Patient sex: M
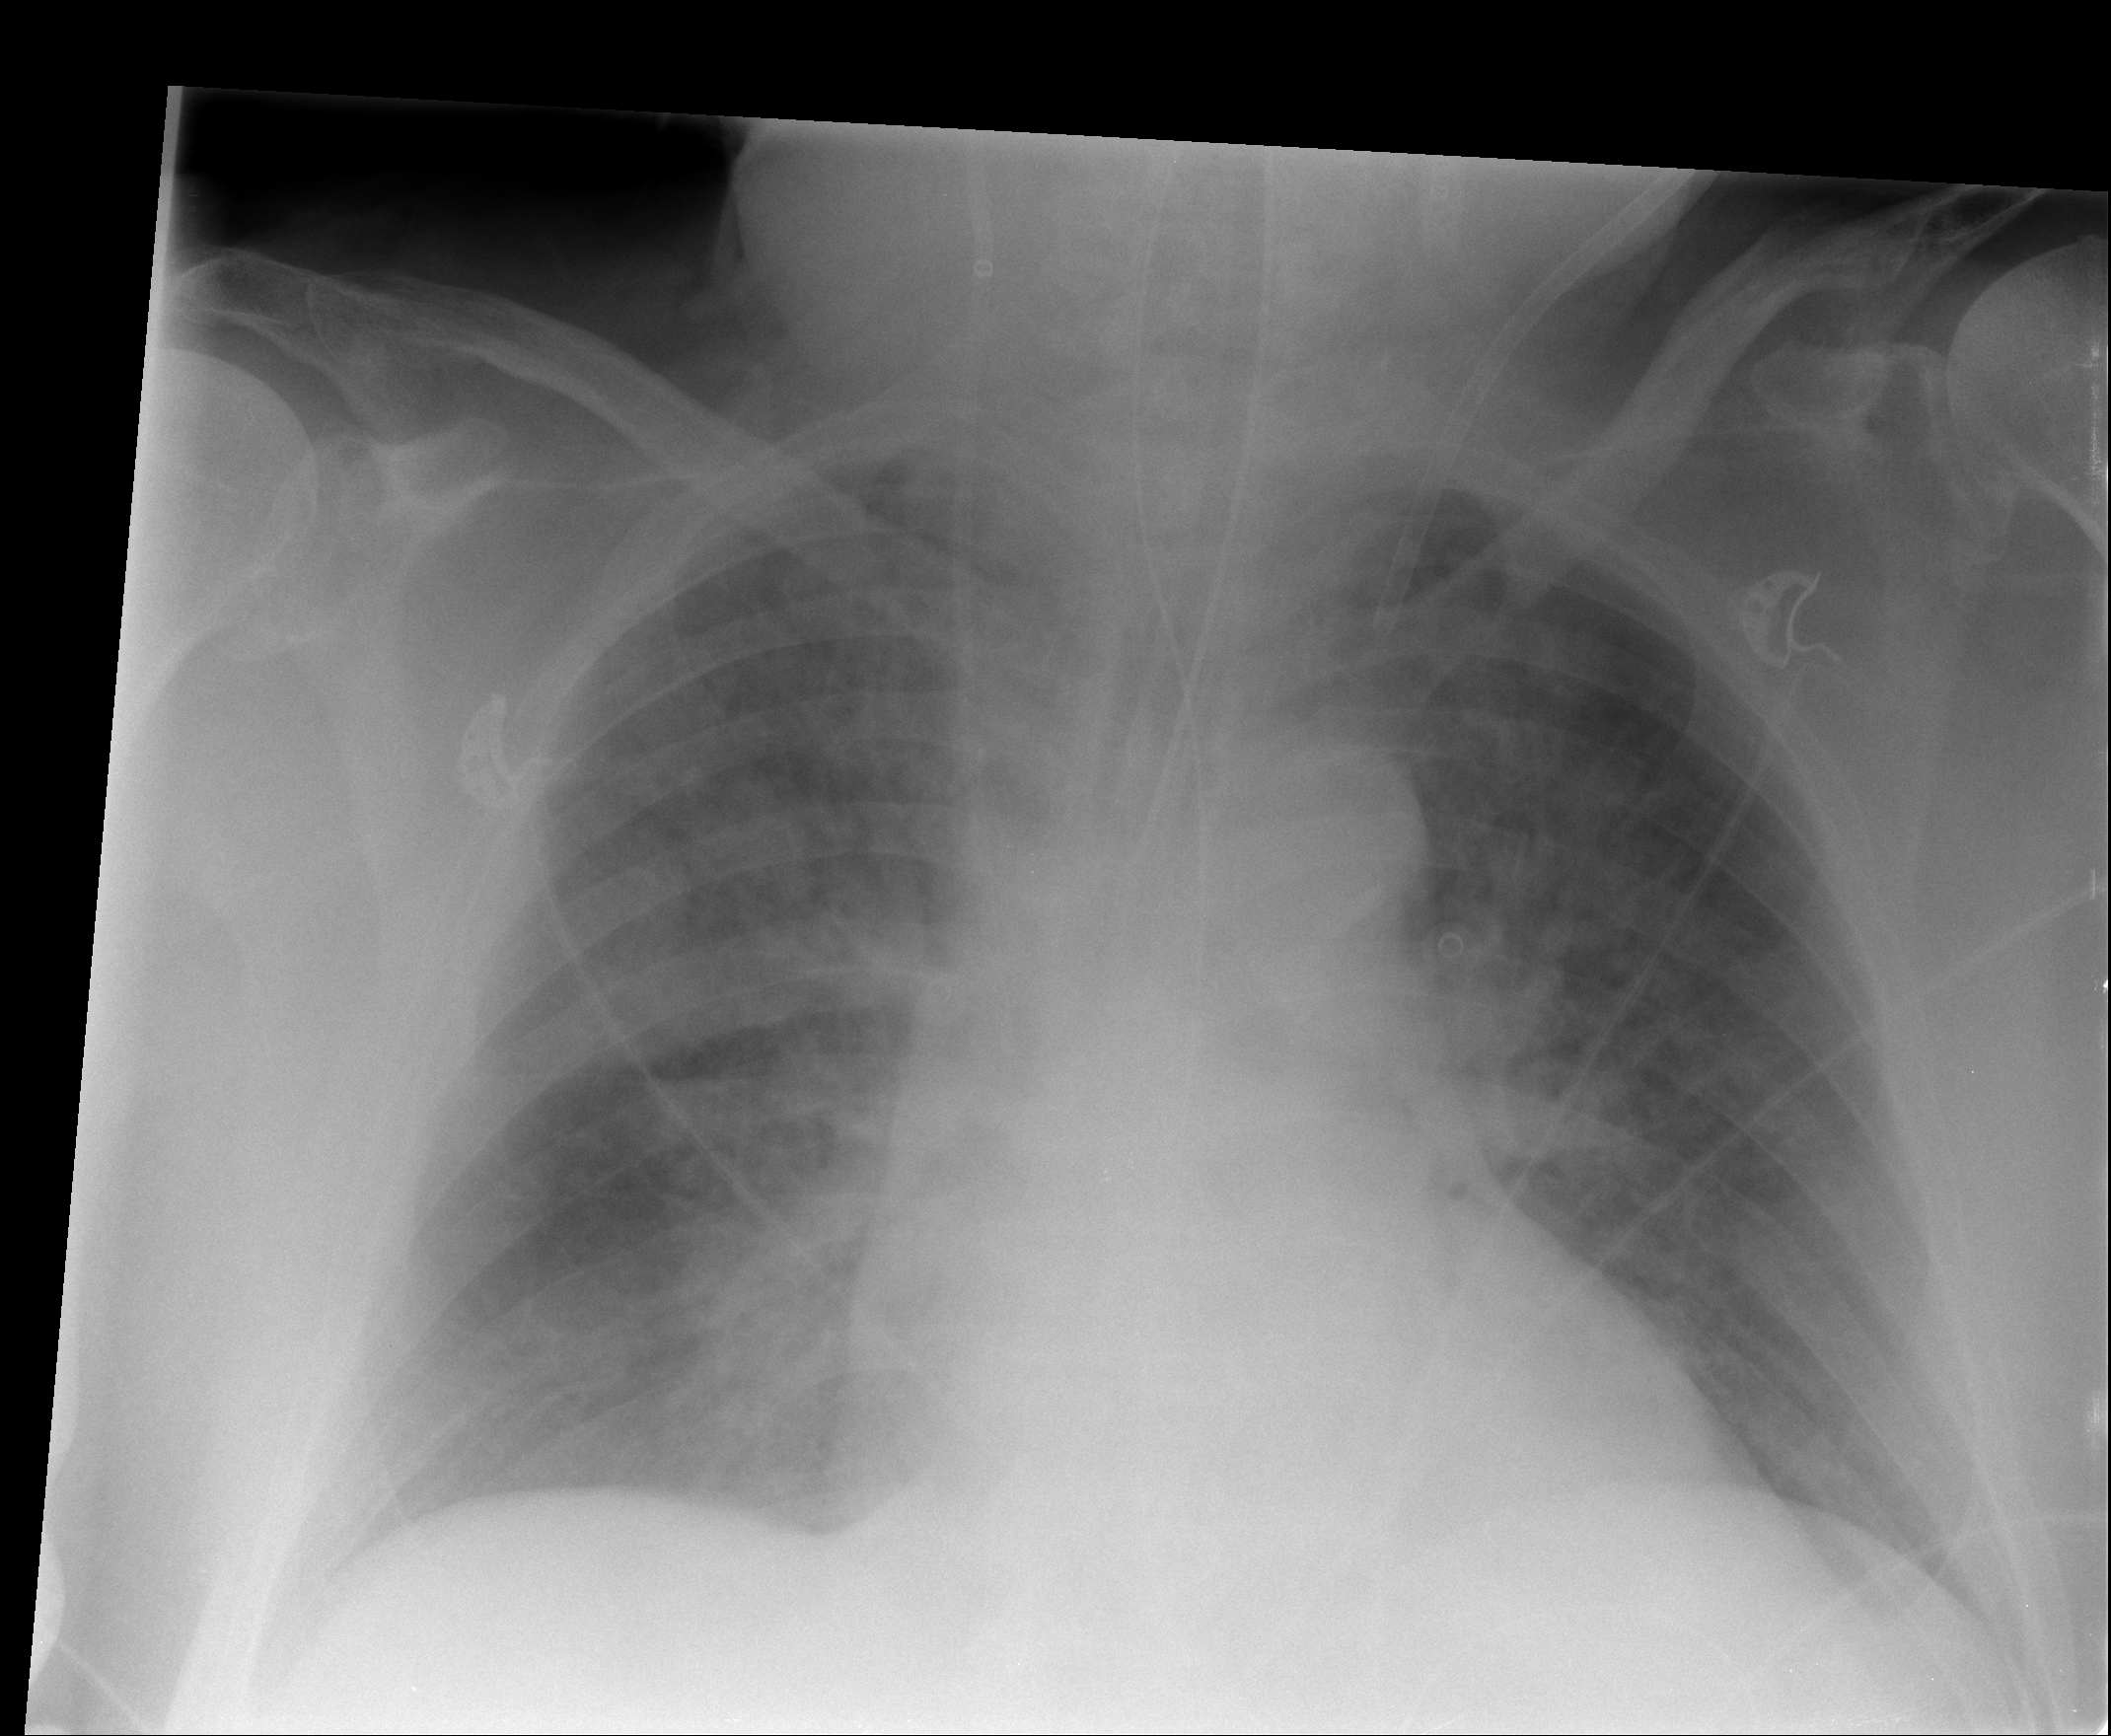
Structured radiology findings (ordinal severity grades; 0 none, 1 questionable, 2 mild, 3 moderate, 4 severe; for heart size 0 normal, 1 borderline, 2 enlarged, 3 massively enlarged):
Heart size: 2
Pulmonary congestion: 3
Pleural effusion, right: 1
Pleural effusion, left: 1
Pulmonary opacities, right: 2
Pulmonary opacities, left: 2
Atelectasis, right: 3
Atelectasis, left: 3